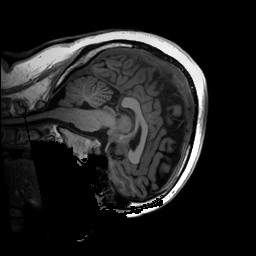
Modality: T1w
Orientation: sagittal
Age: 28
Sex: female